如图，在$\triangle ABC$中，点$D$、$E$分别在边$AB$、$BC$上，$CD$与$AE$相交于点$O$，$DE \parallel AC$，如果$S_{\triangle BDE}:S_{\triangle CDE}=1:3$，那么$OD:OC$的值等于\underline{\quad\quad}．}

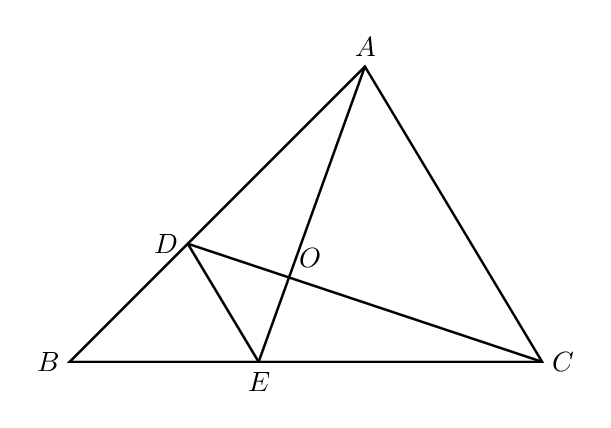
【解答】
\vspace{0.5cm}
\noindent\textbf{【答案】$\dfrac{1}{4}$}

\vspace{0.5cm}
\noindent\textbf{【详解】解：$\because S_{\triangle BDE}:S_{\triangle CDE}=1:3$，}
\noindent\textbf{$\therefore BE:EC=1:3$（等高，面积的比等于底边的比），}
\noindent\textbf{$\because DE \parallel AC$，}
\noindent\textbf{$\therefore \angle BDE = \angle BAC$，$\angle BED = \angle BCA$，}
\noindent\textbf{$\therefore \triangle BDE \backsim \triangle BAC$，}
\noindent\textbf{$\therefore DE:AC = BE:BC = 1:4$，}
\noindent\textbf{$\because DE \parallel AC$，}
\noindent\textbf{$\therefore \angle ODE = \angle OCA$，$\angle AED = \angle EAC$}
\noindent\textbf{$\therefore \triangle DOE \backsim \triangle COA$，}
\noindent\textbf{$\therefore OD:OC = DE:AC = 1:4 = \dfrac{1}{4}$，}
\noindent\textbf{故答案为：$\dfrac{1}{4}$．}